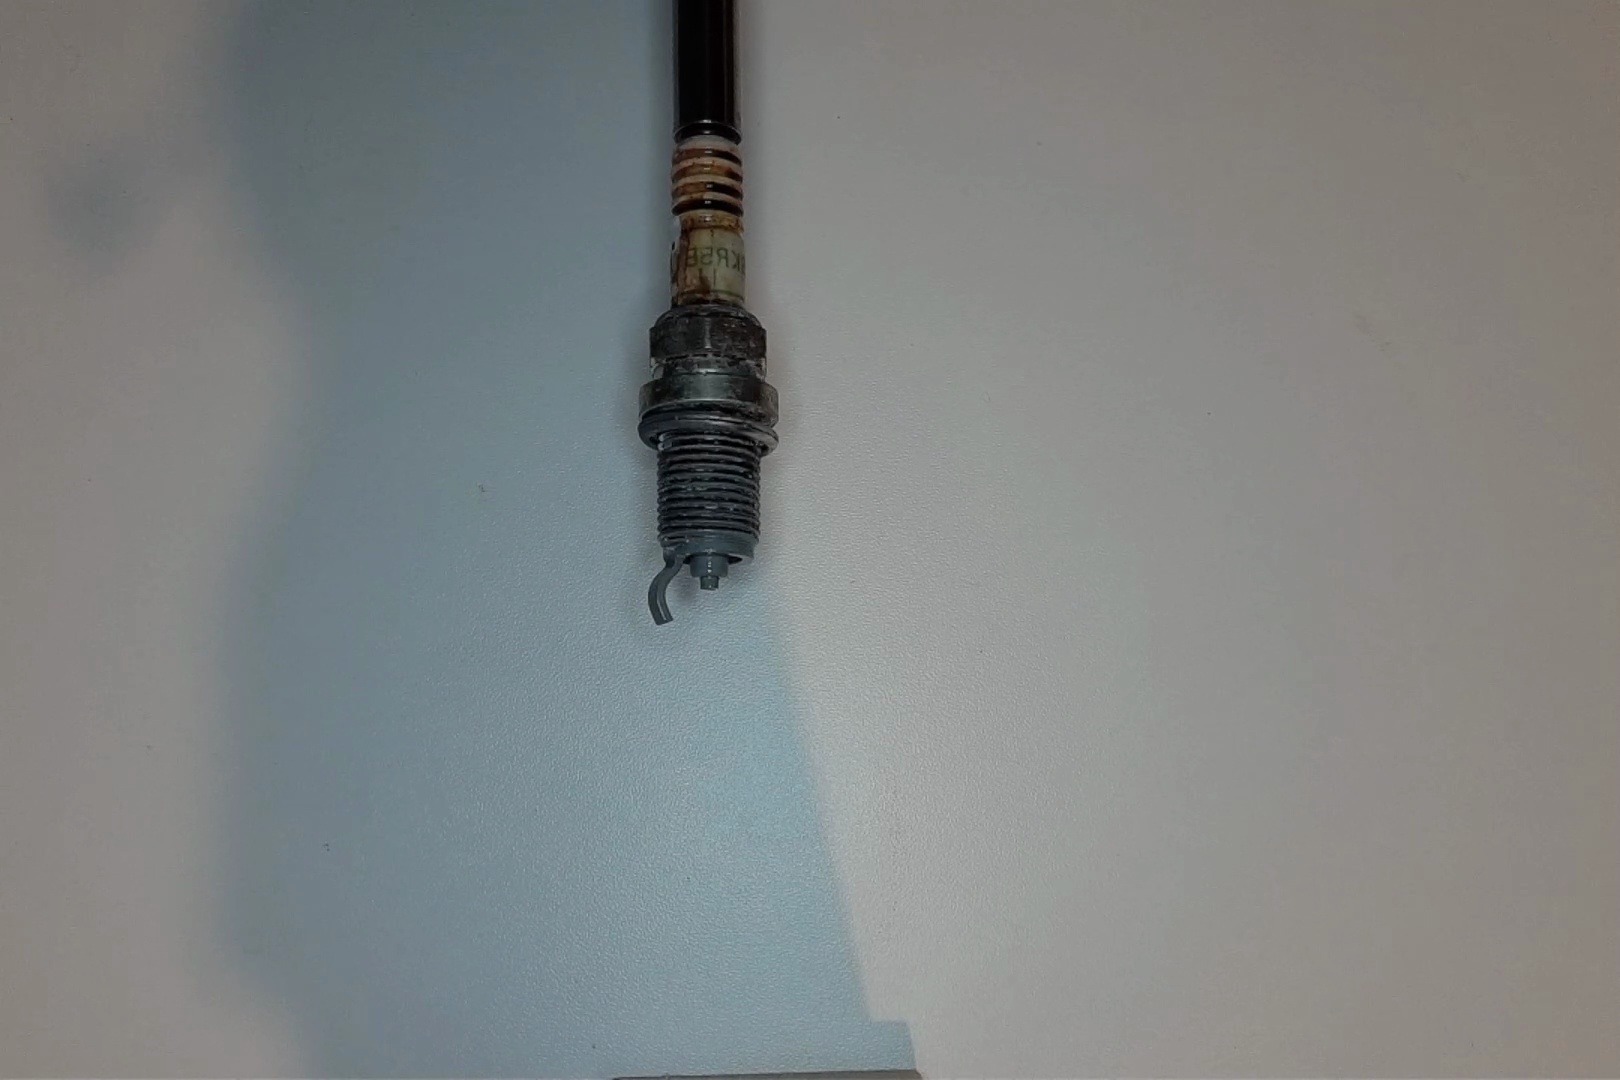
Label: anomaly